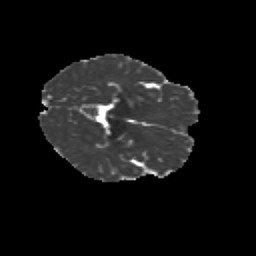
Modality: MD
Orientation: axial
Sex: female
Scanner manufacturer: siemens
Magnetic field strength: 3 T
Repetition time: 5 s
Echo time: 0.071 s